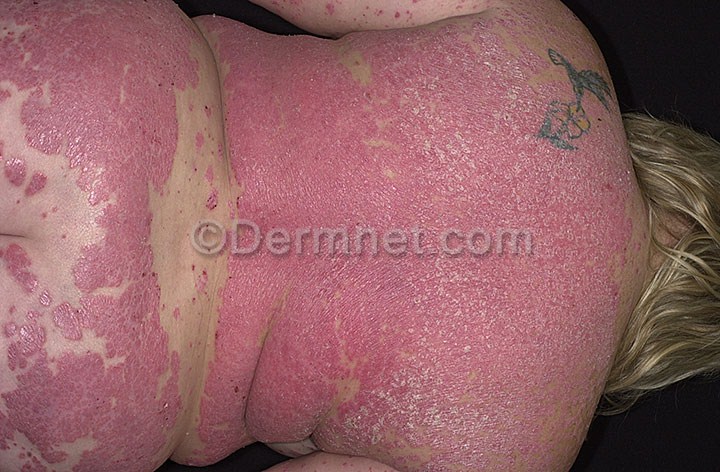
Disease: Psoriasis pictures Lichen Planus and related diseases